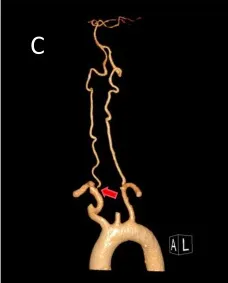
Radiological examinations of case 2 before and after intravenous immunoglobulin (IVIg). (C) Computed tomography angiography showing right vertebral artery stenosis.
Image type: radiology (ct)